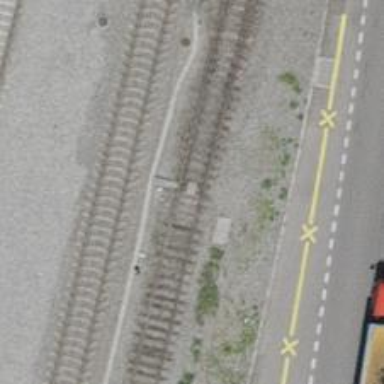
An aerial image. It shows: Single-track electrified railway with contact line. It is spur line for service.